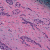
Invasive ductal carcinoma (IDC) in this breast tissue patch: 0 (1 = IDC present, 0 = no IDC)